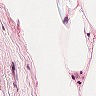
Metastatic tissue present: no